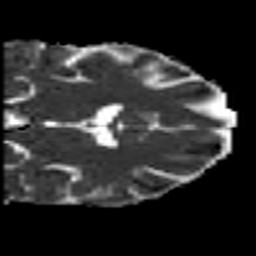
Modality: MD
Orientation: coronal
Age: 48
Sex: male
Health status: healthy
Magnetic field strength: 3 T
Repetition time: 7 s
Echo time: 0.0926 s